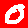
Digit: 0